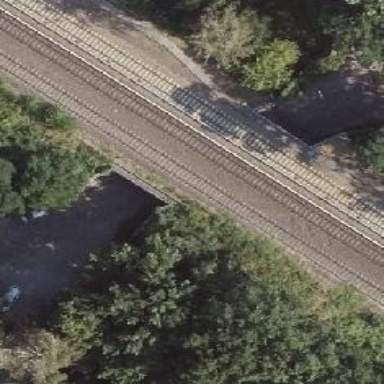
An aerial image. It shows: Bridge for light rail electrified railway.